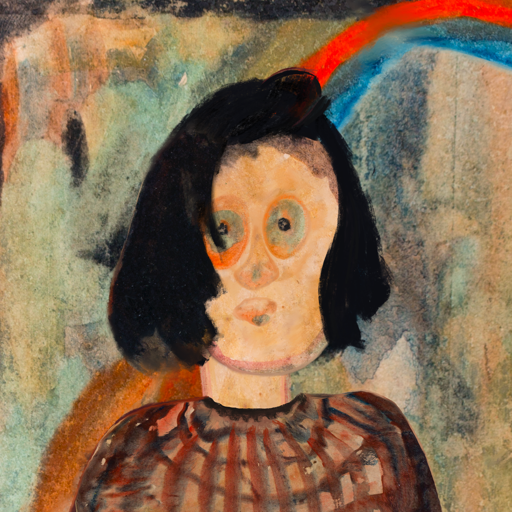
Background: Childish, Head And Neck Front: Childish, Face Front: Childish, Bust: Orphan, Hair Front: Mosgoul, Head Accessory: Blank, Second Necklace: Blank, Necklace: Blank, Baby: Blank